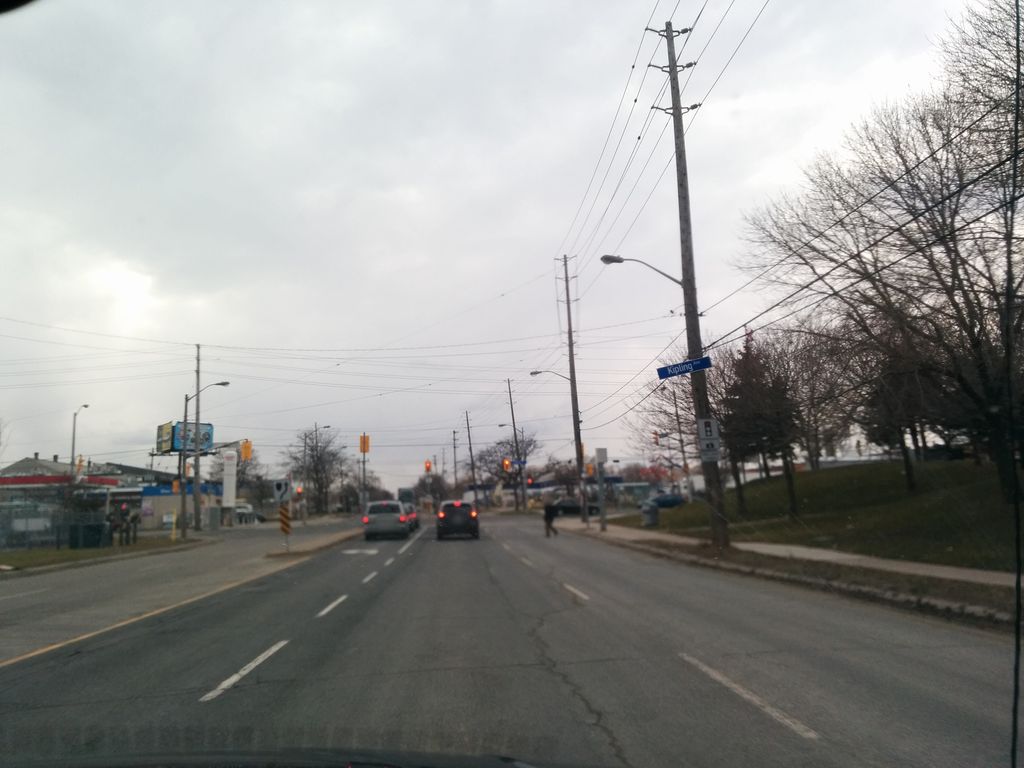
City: toronto